Question: I am working on SVG and Bezier paths. It is very new to me . I want to make Bezier Path Animations from SVG Paths. Requirement is to animate any shape or letter like "A" "B" "C" and onward . Now i did not know that is it possible to make SVG path from some drawing tools and give these paths or files to Bezier paths (convert) in android..
Any help will be appreciated

'''
public class MainActivity extends Activity {
@Override
protected void onCreate(Bundle savedInstanceState) {
super.onCreate(savedInstanceState);
this.requestWindowFeature(Window.FEATURE_NO_TITLE);
View v = new SVGTest(this);
setContentView(v);
}
}
'''
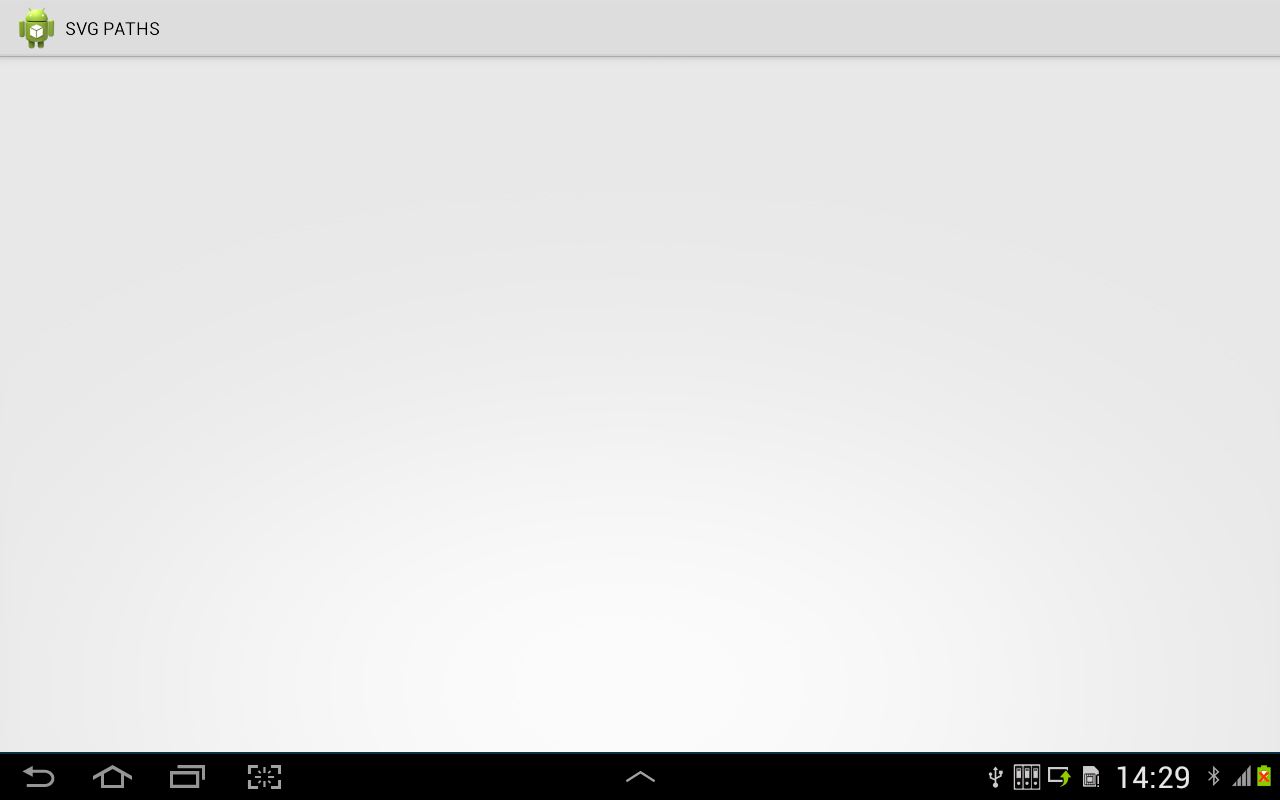
Answer: the below method "readPath" is an to converd SVG's path "d" attribute to android
Path, it supports only M, L, C and z commands but still i often use it with the output created by
Inkscape program:
'''
class SVGTest extends View {
private Path mPath;
private Paint mPaint;
private Path mTransformedPath;
public SVGTest(Context context) {
super(context);
mPath = new Path();
mTransformedPath = new Path();
String d = "M 30,11 C 30,20 20,25 15,30 C 11,24 1,19 1,11 C 1,3 13,1 15,10 C 15,1 30,3 30,11 z";
readPath(d, mPath);
mPaint = new Paint(Paint.ANTI_ALIAS_FLAG);
mPaint.setStyle(Style.STROKE);
mPaint.setColor(0xff00aa00);
mPaint.setStrokeWidth(20);
}
@Override
protected void onSizeChanged(int w, int h, int oldw, int oldh) {
RectF src = new RectF();
mPath.computeBounds(src, true);
RectF dst = new RectF(30, 30, w-30, h-30);
Matrix matrix = new Matrix();
matrix.setRectToRect(src, dst, ScaleToFit.FILL);
mPath.transform(matrix, mTransformedPath);
}
@Override
protected void onDraw(Canvas canvas) {
canvas.drawPath(mTransformedPath, mPaint);
}
private void readPath(String data, Path p) {
try {
String[] tokens = data.split("[ ,]");
int i = 0;
while (i < tokens.length) {
String token = tokens[i++];
if (token.equals("M")) {
float x = Float.valueOf(tokens[i++]);
float y = Float.valueOf(tokens[i++]);
p.moveTo(x, y);
} else
if (token.equals("L")) {
float x = Float.valueOf(tokens[i++]);
float y = Float.valueOf(tokens[i++]);
p.lineTo(x, y);
} else
if (token.equals("C")) {
float x1 = Float.valueOf(tokens[i++]);
float y1 = Float.valueOf(tokens[i++]);
float x2 = Float.valueOf(tokens[i++]);
float y2 = Float.valueOf(tokens[i++]);
float x3 = Float.valueOf(tokens[i++]);
float y3 = Float.valueOf(tokens[i++]);
p.cubicTo(x1, y1, x2, y2, x3, y3);
} else
if (token.equals("z")) {
p.close();
} else {
throw new RuntimeException("unknown command [" + token + "]");
}
}
} catch (IndexOutOfBoundsException e) {
throw new RuntimeException("bad data ", e);
}
}
}
'''
test it by placing the following code in Activity.onCreate method:
'''
View v = new SVGTest(this);
setContentView(v);
'''